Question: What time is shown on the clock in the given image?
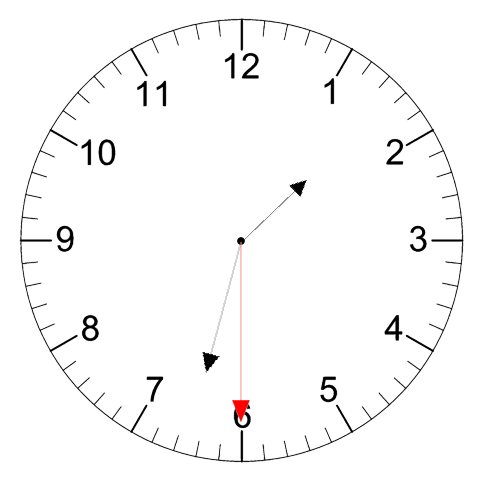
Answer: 01:32:30